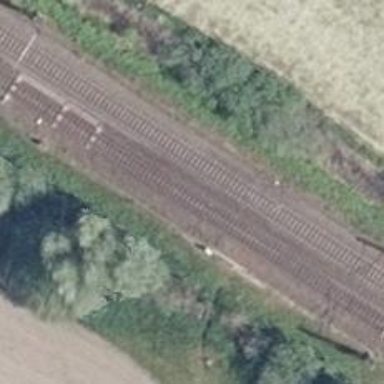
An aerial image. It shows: Railway with electrified contact lines.